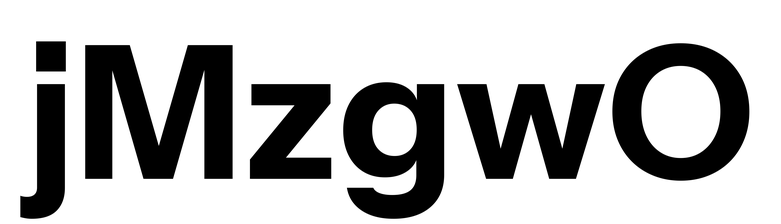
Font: InstrumentSans_Bold